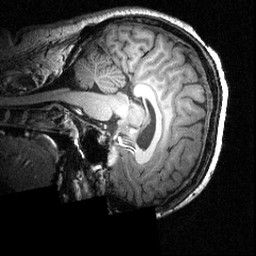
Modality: T1w
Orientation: sagittal
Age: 26
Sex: male
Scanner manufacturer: siemens
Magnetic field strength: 3.951 T
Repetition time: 1.5 s
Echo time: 0.00335 s